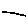
Label: line